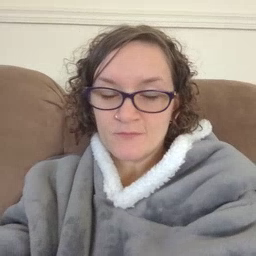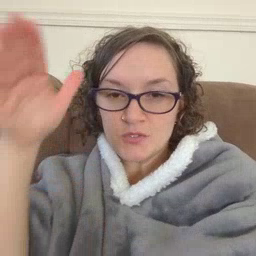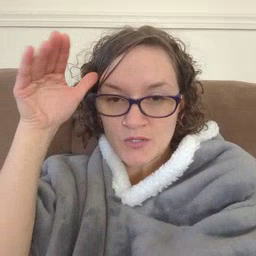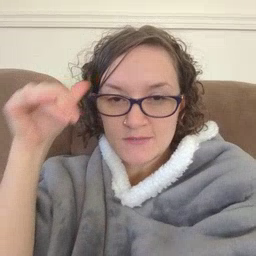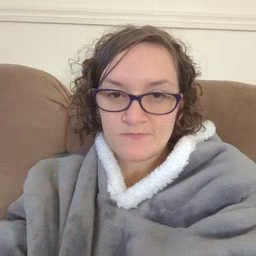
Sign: donkey